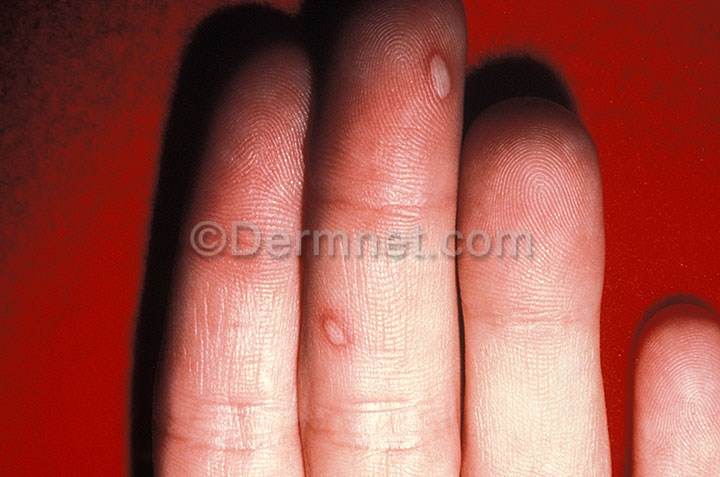
Disease: Warts Molluscum and other Viral Infections